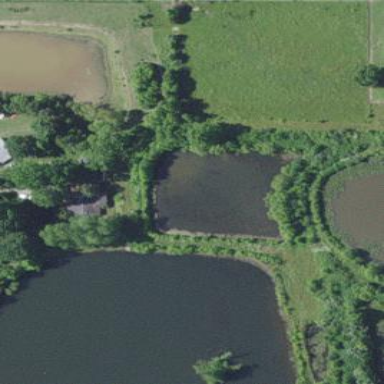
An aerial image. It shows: Pond with natural water.